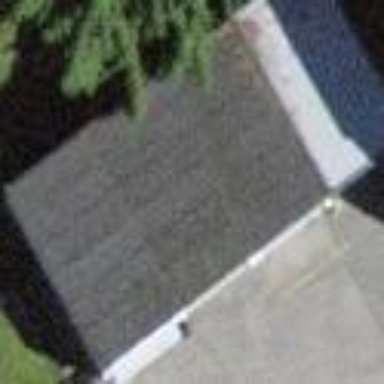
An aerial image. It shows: Garage.